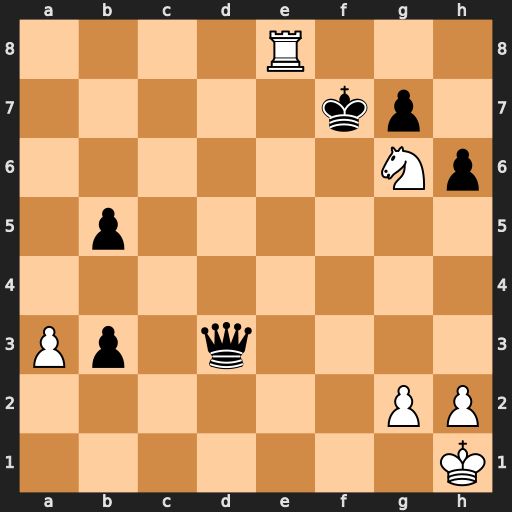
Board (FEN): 4R3/5kp1/6Np/1p6/8/Pp1q4/6PP/7K
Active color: w
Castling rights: -
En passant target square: -
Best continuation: Ne5+ Kxe8 Nxd3